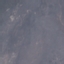
Land use / land cover: HerbaceousVegetation